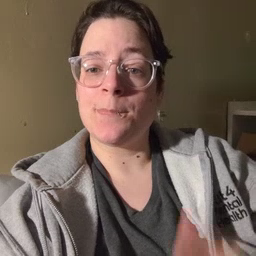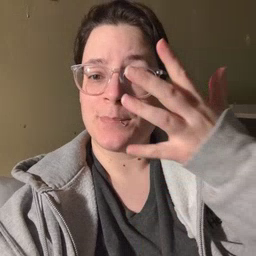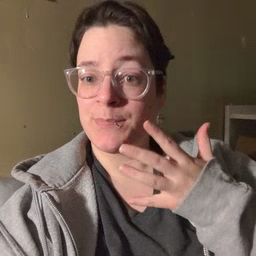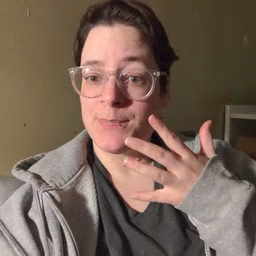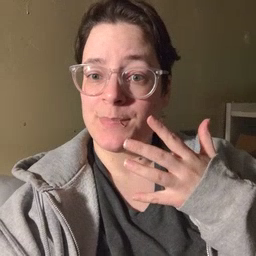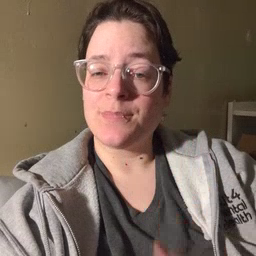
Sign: sad